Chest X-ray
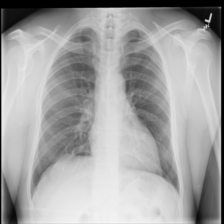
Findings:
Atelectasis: negative
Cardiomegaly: negative
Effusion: negative
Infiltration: negative
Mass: negative
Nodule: negative
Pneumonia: negative
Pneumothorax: negative
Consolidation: negative
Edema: negative
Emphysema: negative
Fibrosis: negative
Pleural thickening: negative
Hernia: negative